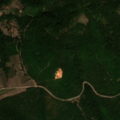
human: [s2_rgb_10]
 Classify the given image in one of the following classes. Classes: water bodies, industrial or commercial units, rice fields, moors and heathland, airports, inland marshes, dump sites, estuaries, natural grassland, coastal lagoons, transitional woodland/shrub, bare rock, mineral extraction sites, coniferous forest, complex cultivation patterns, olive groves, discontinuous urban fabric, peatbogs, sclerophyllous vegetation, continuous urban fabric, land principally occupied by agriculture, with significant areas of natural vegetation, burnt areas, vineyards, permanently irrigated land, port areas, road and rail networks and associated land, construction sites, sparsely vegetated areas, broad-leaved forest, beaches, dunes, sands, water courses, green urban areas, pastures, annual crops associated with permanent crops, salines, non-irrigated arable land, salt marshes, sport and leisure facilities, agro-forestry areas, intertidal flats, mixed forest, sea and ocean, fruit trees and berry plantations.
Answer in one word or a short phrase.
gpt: complex cultivation patterns, land principally occupied by agriculture, with significant areas of natural vegetation, broad-leaved forest